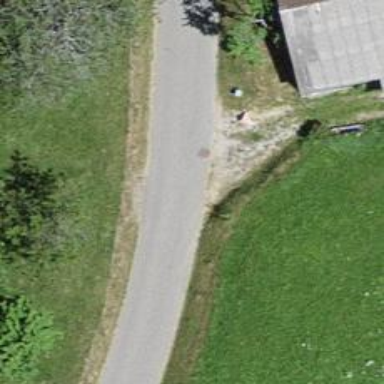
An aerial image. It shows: Unclassified road.